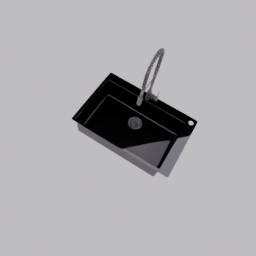
Label: appliances